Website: walmart
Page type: customer-info-address
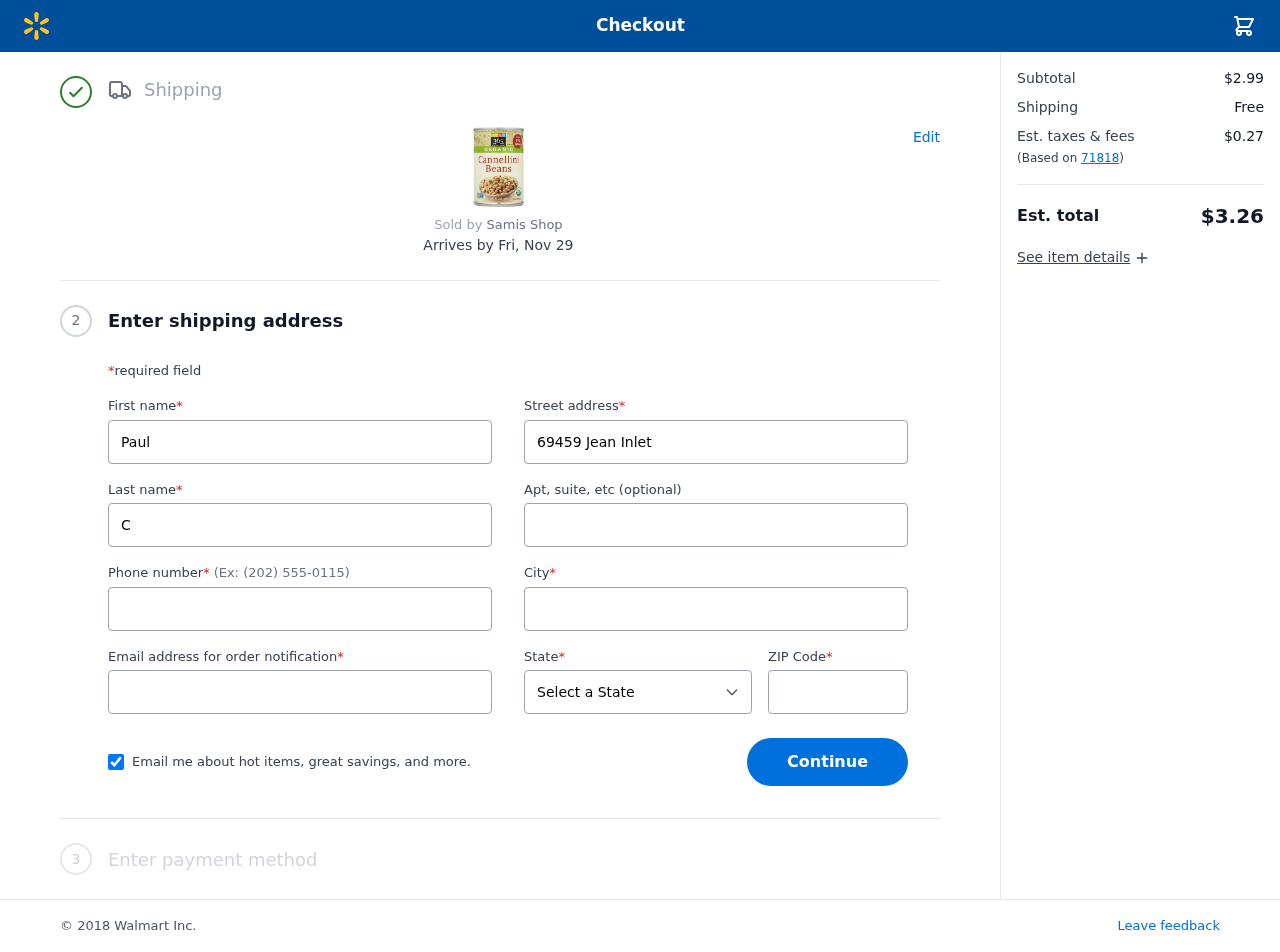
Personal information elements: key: PII_CITY
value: South Richard
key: PII_EMAIL
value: paul.chung@gmail.com
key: PII_FIRSTNAME
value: Paul
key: PII_LASTNAME
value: Chung
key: PII_PHONE
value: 5775310717
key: PII_POSTCODE
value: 71818
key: PII_STATE
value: GU
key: PII_STREET
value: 69459 Jean Inlet
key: PII_STREET2
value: Suite 694
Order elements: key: ORDER_DELIVERY_DATE
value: Fri, Nov 29
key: ORDER_SUBTOTAL
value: $2.99
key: ORDER_SHIPPING_COST
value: Free
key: ORDER_TAX
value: $0.27
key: ORDER_TOTAL
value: $3.26